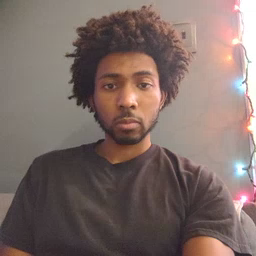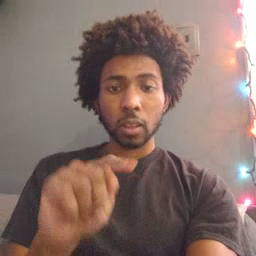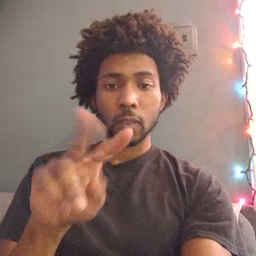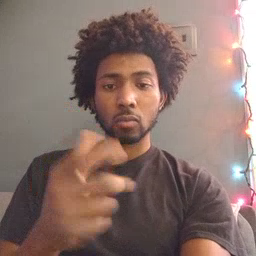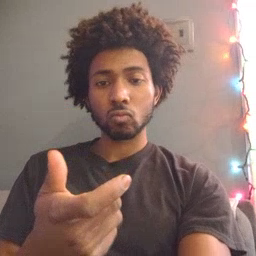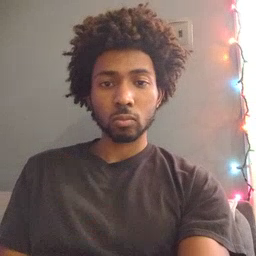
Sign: TV